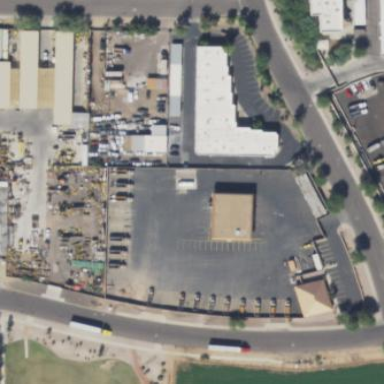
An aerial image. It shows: Commercial area.